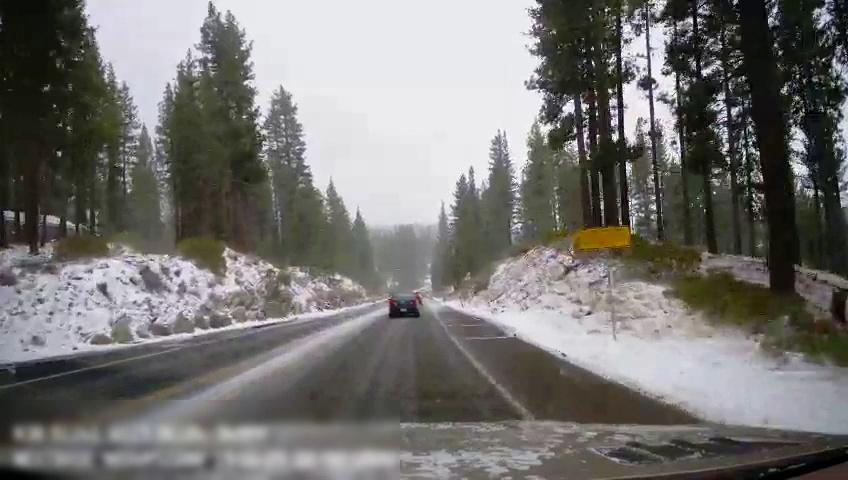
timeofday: Day
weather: Snowy
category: Drivable Space
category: Vehicles | Car
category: Vehicles | Car
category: Lanes | Opposite Lane
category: Lanes | Opposite Lane
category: Lanes | Opposite Lane
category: Lanes | Current Lane
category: Lanes | Current Lane
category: Traffic | Signs